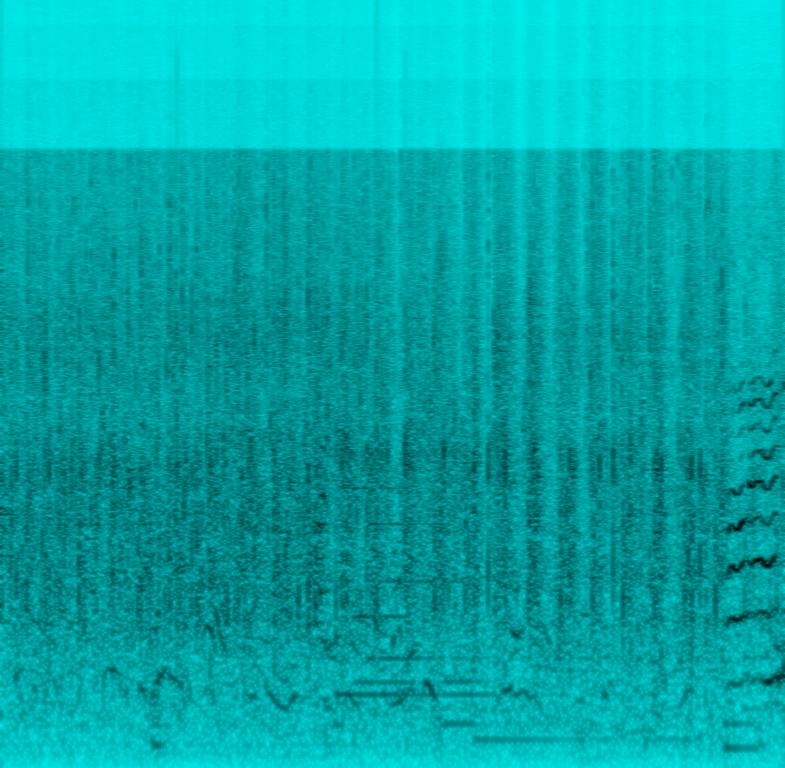
A semi-acoustic guitar is playing slow chords and the bassline at the same time while a female voice is singing/yodeling. A reverb effect is on her voice. In the background you can hear voices talking and clapping. This is an amateur recording but of decent sound quality. This song may be playing at a folkfest.